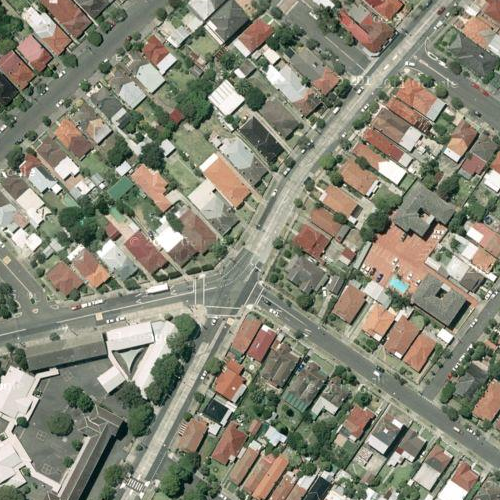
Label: sydney